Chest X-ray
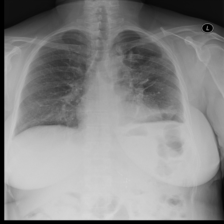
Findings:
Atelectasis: negative
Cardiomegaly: negative
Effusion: negative
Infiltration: negative
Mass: negative
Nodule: negative
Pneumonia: negative
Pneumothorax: positive
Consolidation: negative
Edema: negative
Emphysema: negative
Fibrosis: negative
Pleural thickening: negative
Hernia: negative